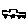
Label: car